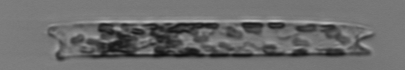
Label: Eucampia